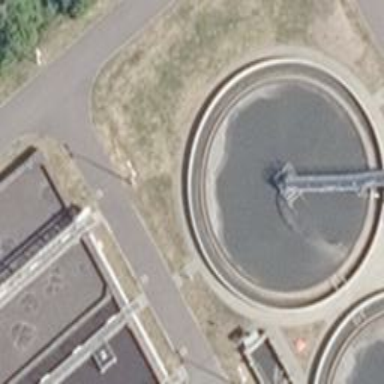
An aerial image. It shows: Body of wastewater.